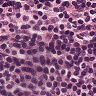
Metastatic tissue present: no